Question: i have added an image in a pdf generated in PHP with FPDF, the problem occurs when i insert an image the image gets inserted at the right location but with an ugly border around it whereas in the actual image there is no border. Another important thing that need to be mentioned here is that i have re-sized it with the FPDF Image() method parameters my code is:
'''
$this->Image('report_footer.jpg',10,280,190,8);
'''
The border appears only on the top and left side of the image as shown below:

Any idea to get rid of the border arround my image?
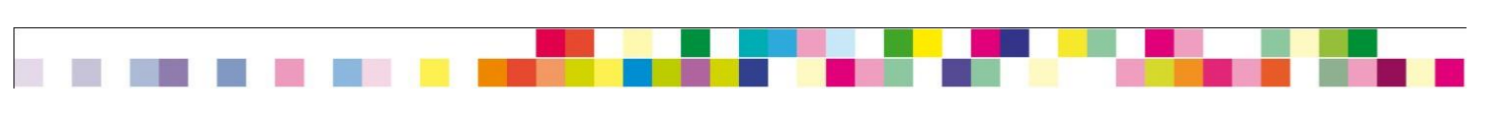
Answer: You can try providing the image alongwith other parameters. You can also try editing the image to the required dimensions and then give it a try. If that doesn't work you can try using TCPDF with html write and with attribute.